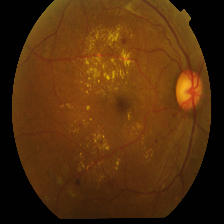
Diabetic retinopathy grade: Proliferative DR